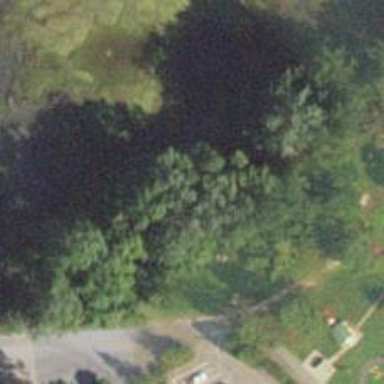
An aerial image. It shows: Disc golf hole.